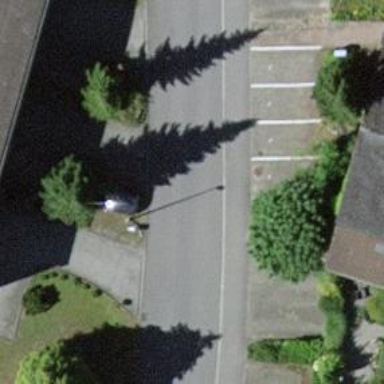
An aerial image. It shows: Sidewalk.